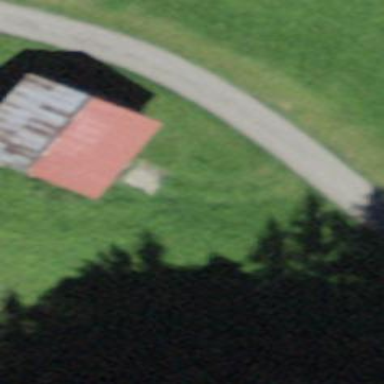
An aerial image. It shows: Rural barn.